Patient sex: M
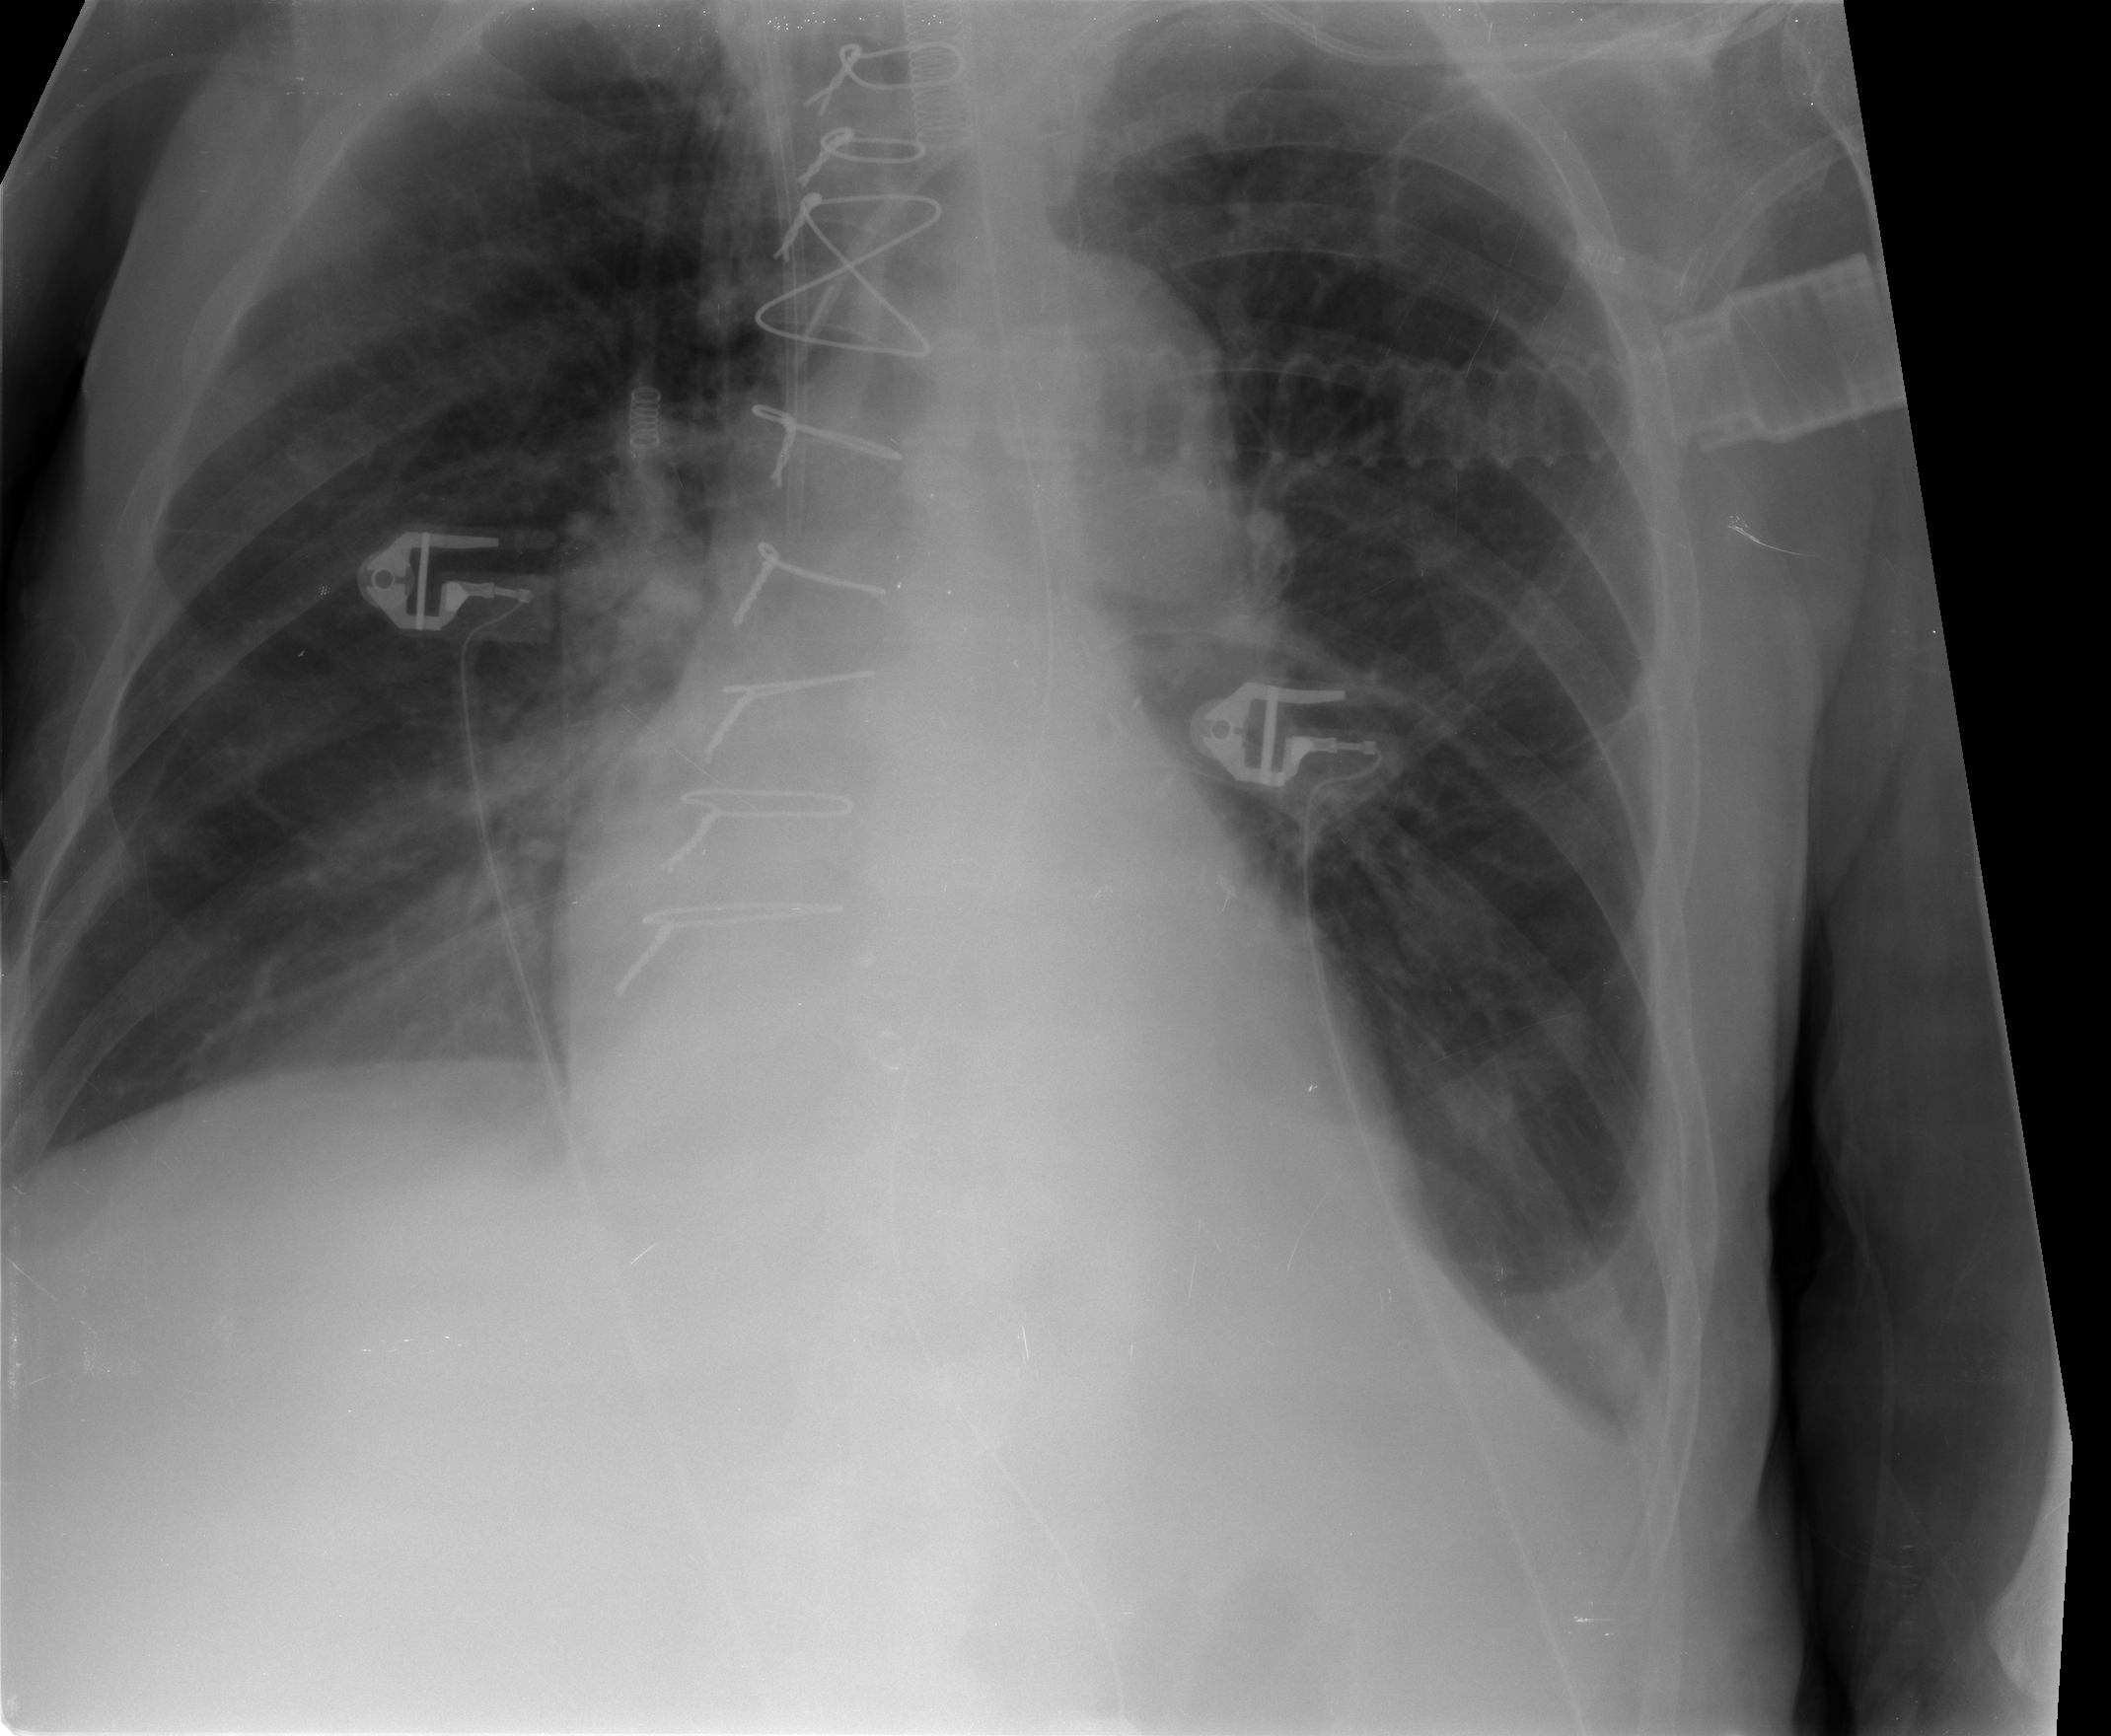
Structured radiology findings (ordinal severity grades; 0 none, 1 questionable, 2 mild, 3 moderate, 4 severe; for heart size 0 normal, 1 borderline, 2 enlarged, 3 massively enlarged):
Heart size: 0
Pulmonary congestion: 0
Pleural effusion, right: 1
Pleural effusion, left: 1
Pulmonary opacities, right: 0
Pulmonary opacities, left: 0
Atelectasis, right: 2
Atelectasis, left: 1